Question: I want to visualize the timestamps of events in my data using a visualization as shown below:

I guess this can be done in several different ways and with my lack of experience with D3, I'd like to hear a recommendation for a good approach. Perhaps it can achieved by manipulating some common visualization in an intricate way?
Based on feedback from ee2Dev, I will do 4 lines instead of 2, capturing incoming and outgoing calls/texts separately. Regarding granularity, it would be best if the visualization could capture one week of data in 5 minute intervals (one text message will equal to 5 min of talking and a 48 minute call will be rounded up to a 50 minute call). That will amount to 7*24*12 = 2016 possible intervals, which seems somewhat reasonable. Perhaps 10 min intervals would be more suitable than 5 min intervals, but I guess the code can be easily adjusted for that. Something that I haven't shown is how midnight should be marked to show which days are active, and which are not.
Below is my code and my sample data:
'''
// Data:
timestamp (yyyy-MM-dd HH:mm),type
1/1/2015 10:12,inc_call
1/2/2015 10:12,inc_call
1/2/2015 10:12,out_text
1/3/2015 10:12,out_call
1/4/2015 10:12,inc_text
1/5/2015 10:12,inc_text
// Code
<!DOCTYPE html>
<meta charset="utf-8">
<style>
</style>
<body>
<script type="text/javascript" src="d3/d3.js"></script>
<script type="text/javascript" src="papaparse.js"></script>
<script type="text/javascript" src="jquery.js"></script>
<script type="text/javascript" src="jquery.tipsy.js"></script>
<link href="tipsy.css" rel="stylesheet" type="text/css" />
<script>
var width = 1000;
var height = 500;
var events;
var results = Papa.parse("events.csv", {
header: true,
download: true, // is needed even for local files as this interprets the input value as a path instead of simply the data
dynamicTyping: true,
delimiter: ",",
skipEmptyLines: true,
complete: function(results) {
events = results.data;
CreateVisualizationFromData();
}
});
var svg = d3.select("body").append("svg")
.attr("width", width)
.attr("height", height);
var total_interactions;
function CreateVisualizationFromData()
{
total_interactions = events.length;
console.log(total_interactions);
svg
.append("marker")
.attr("id", "arrowhead")
.attr("refX", 6 + 7)
.attr("refY", 2)
.attr("markerWidth", 6)
.attr("markerHeight", 4)
.attr("orient", "auto")
.append("path")
.attr("d", "M 0,0 V 4 L6,2 Z");
}
'''
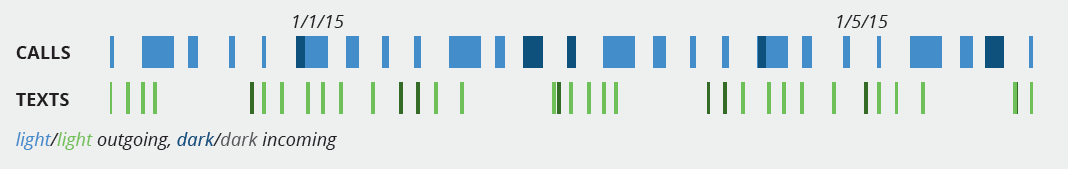
Answer: To give you a starting point use this code and go from there.
'''
<!DOCTYPE html>
<meta charset="utf-8">
<style>
.axis {
font: 10px sans-serif;
}
.axis path,
.axis line {
fill: none;
stroke: #000;
shape-rendering: crispEdges;
}
.x.axis path {
display: none;
}
</style>
<body>
<script src="http://d3js.org/d3.v3.min.js"></script>
<script>
var margin = {top: 20, right: 20, bottom: 30, left: 60},
width = 960 - margin.left - margin.right,
height = 200 - margin.top - margin.bottom;
var colorOf = d3.scale.category10();
var y = d3.scale.ordinal()
.rangeRoundBands([height, 0], 0.3);
var x = d3.time.scale()
.range([5, width]);
var yAxis = d3.svg.axis()
.scale(y)
.orient("left");
var xAxis = d3.svg.axis()
.scale(x)
.orient("bottom")
.tickFormat(d3.time.format("%m/%d/%Y %Hh"));;
var parseDate = d3.time.format("%m/%d/%Y %H:%M").parse;
var svg = d3.select("body").append("svg")
.attr("width", width + margin.left + margin.right)
.attr("height", height + margin.top + margin.bottom)
.append("g")
.attr("transform", "translate(" + margin.left + "," + margin.top + ")");
d3.csv("timeseries.csv", type, function(error, data) {
y.domain(data.map(function(d) { return d.type; }));
x.domain(d3.extent(data, function(d) { return d.time; }));
colorOf.domain(data.map(function(d) { return d.type; }));
svg.append("g")
.attr("class", "x axis")
.attr("transform", "translate(0," + height + ")")
.call(xAxis);
svg.append("g")
.attr("class", "y axis")
.call(yAxis);
svg.selectAll(".bar")
.data(data)
.enter().append("rect")
.attr("class", "bar")
.attr("y", function(d) { return y(d.type); })
.attr("height", y.rangeBand())
.attr("x", function(d) { return x(d.time); })
.attr("width", 1)
.style("fill", function(d) { return colorOf(d.type); })
});
function type(d) {
d.time = parseDate(d.time);
return d;
}
</script>
'''
and here the file timeseries.csv
'''
time,type
1/1/2015 10:12,inc_call
1/2/2015 10:12,inc_call
1/2/2015 10:12,out_text
1/3/2015 10:12,out_call
1/4/2015 10:12,inc_text
1/5/2015 10:12,inc_text
'''
And here is a JSFiddle: <URL>
You might want to remove the y axis, replace it with labels, format the x axis...adjust the colors, etc..